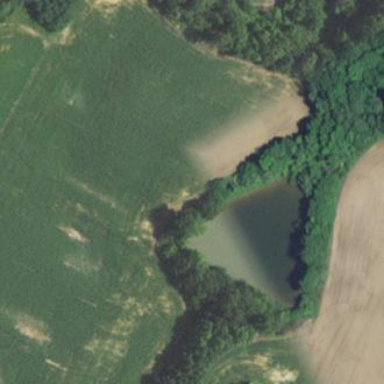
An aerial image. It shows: Serene pond surrounded by nature.